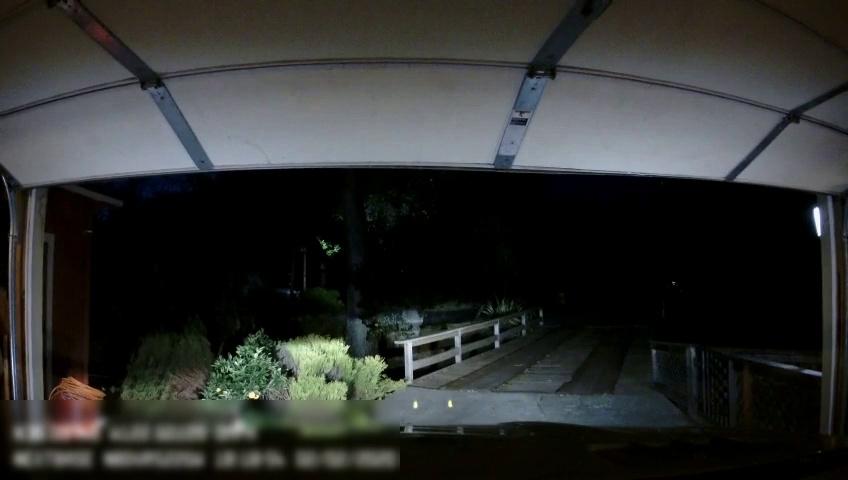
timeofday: Night
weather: Other
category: Drivable Space
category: Drivable Space